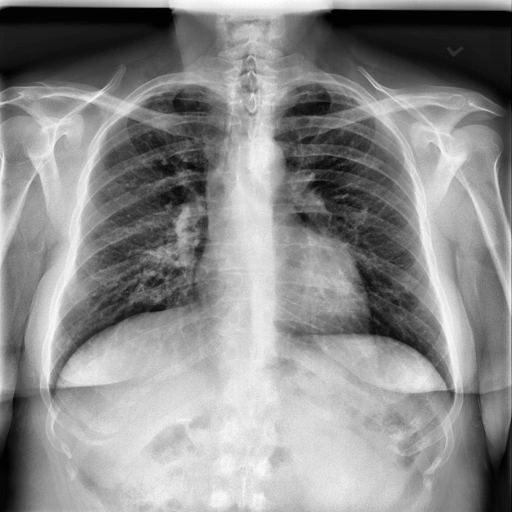
Finding: NORMAL